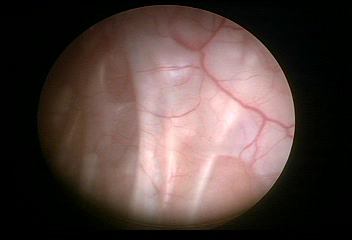
Modality: WLC
Class: Normal mucosa
Bladder cancer association: No